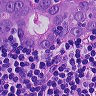
Metastatic tissue present: yes